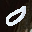
Label: 0